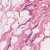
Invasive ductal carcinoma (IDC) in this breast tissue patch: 0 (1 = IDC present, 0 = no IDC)